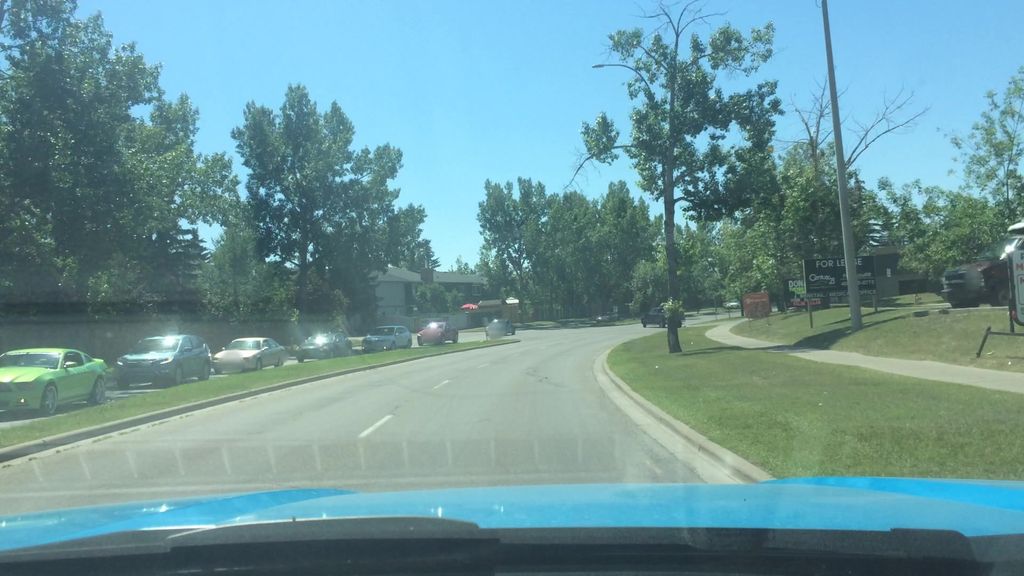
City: calgary